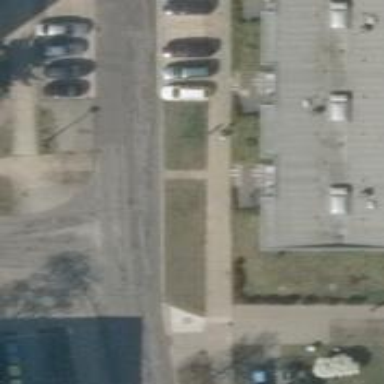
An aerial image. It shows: Residential road with sidewalks on both sides.